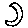
Label: moon